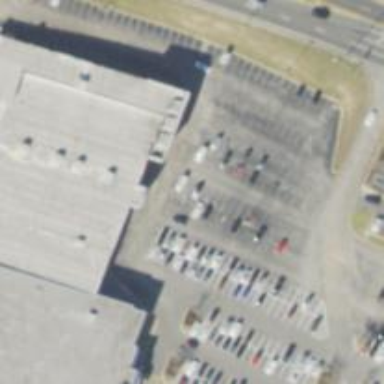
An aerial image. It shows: Parking space.